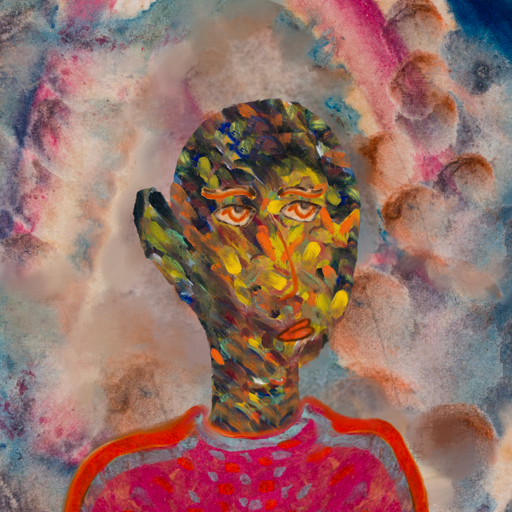
Background: Rupkatha, Head And Neck Side: An_Impression, Face Side: Experience, Bust: Sisters, Hair Side: Blank, Head Accessory: Blank, Second Necklace: Blank, Necklace: Blank, Baby: Blank